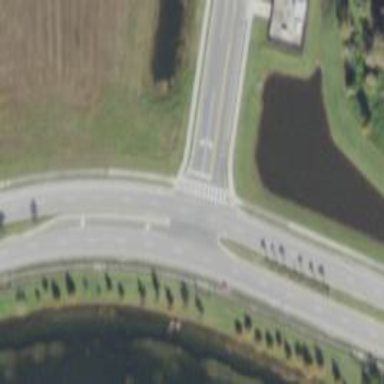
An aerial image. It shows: Unclassified road with sidewalk on the left.